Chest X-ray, PA view. Patient: 54 years old, sex M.
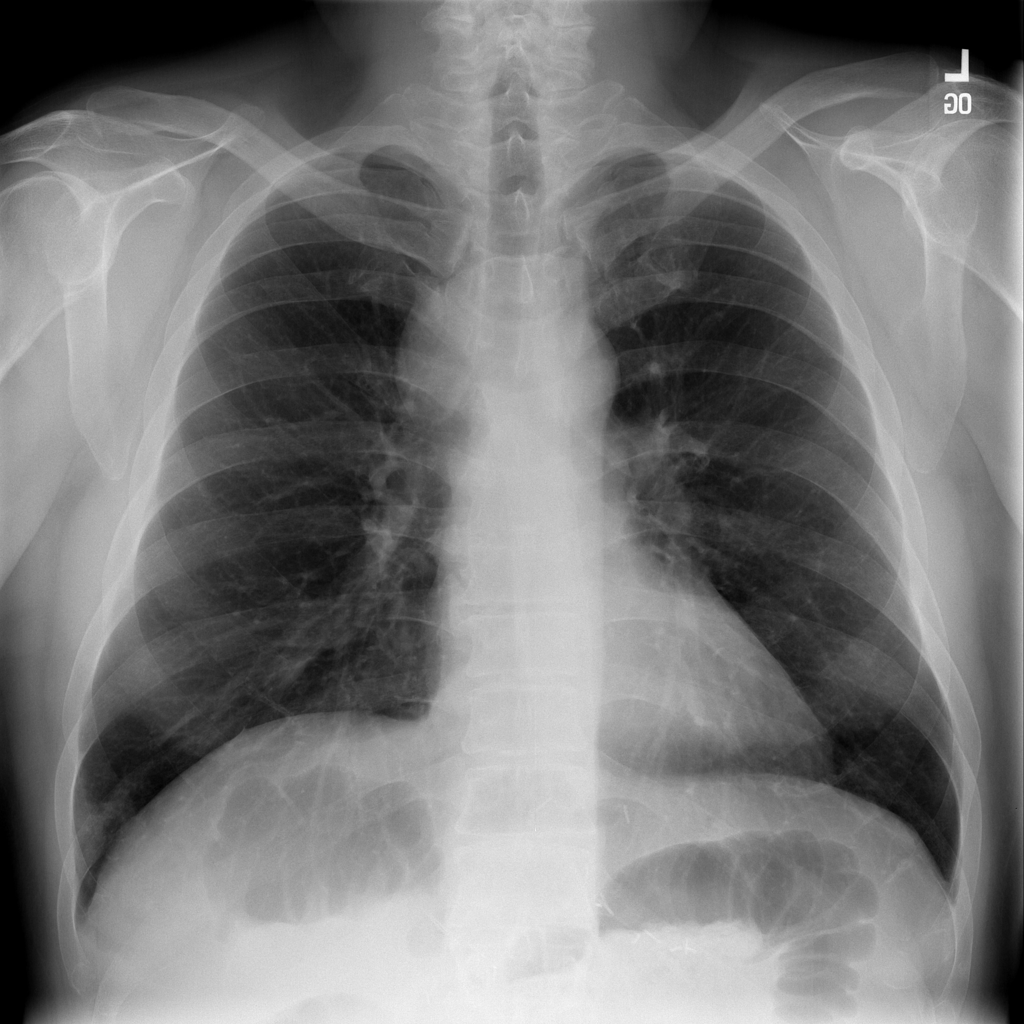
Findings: Mass